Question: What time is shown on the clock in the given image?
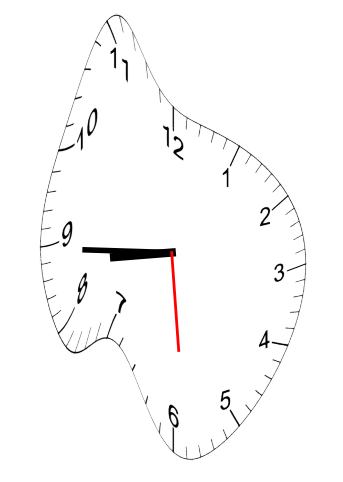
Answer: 08:44:29